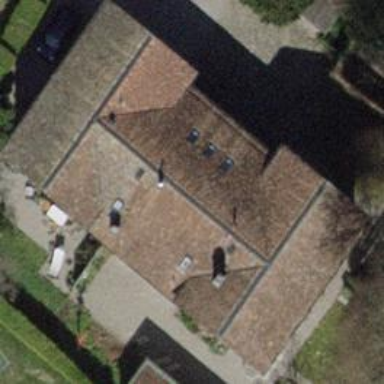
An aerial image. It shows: Building with tiled roof.